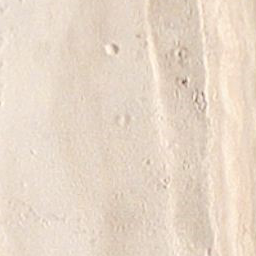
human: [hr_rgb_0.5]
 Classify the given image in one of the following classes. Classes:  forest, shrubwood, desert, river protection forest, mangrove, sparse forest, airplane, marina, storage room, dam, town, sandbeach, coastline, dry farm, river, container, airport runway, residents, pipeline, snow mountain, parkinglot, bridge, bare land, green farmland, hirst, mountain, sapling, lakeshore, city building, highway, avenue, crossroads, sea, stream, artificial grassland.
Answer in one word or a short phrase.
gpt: sandbeach